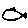
Label: fish